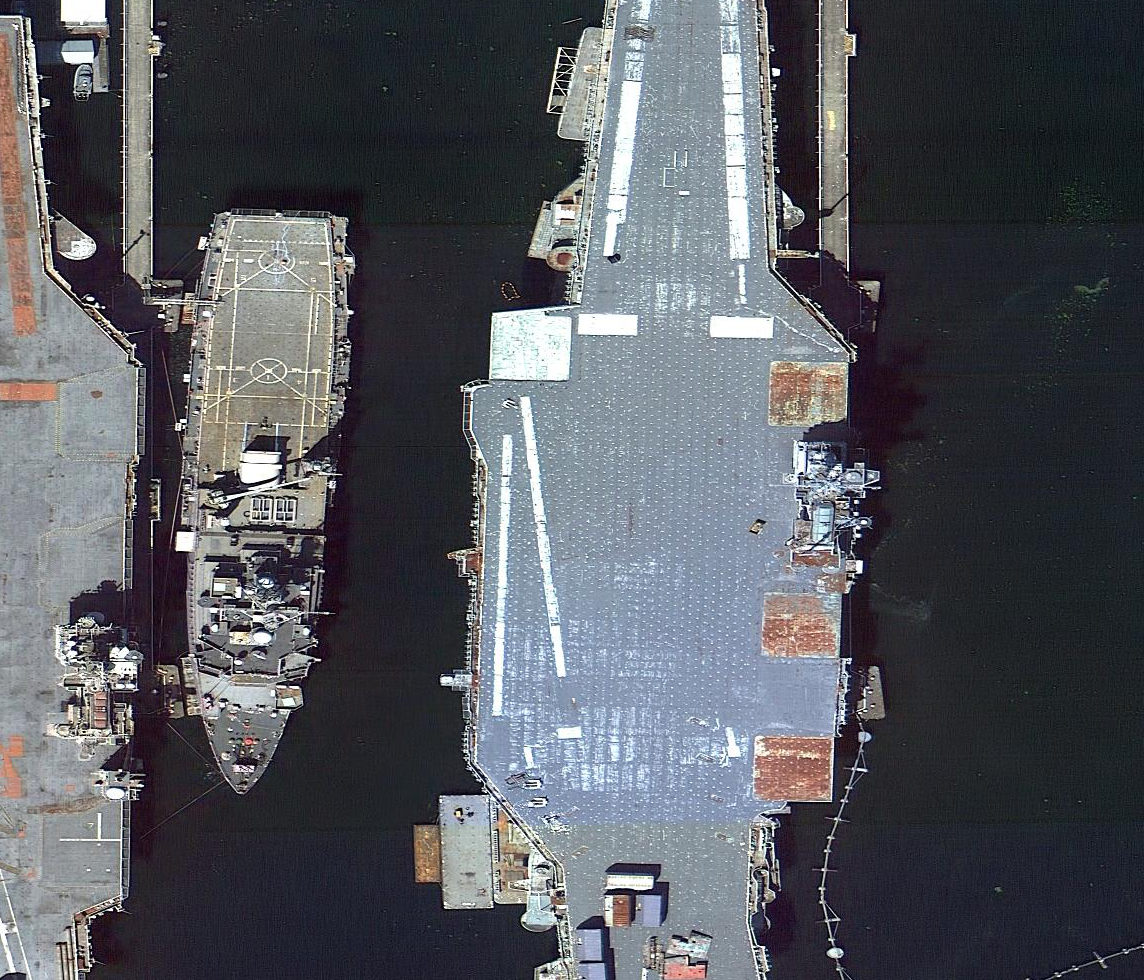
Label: aircraft_carrier